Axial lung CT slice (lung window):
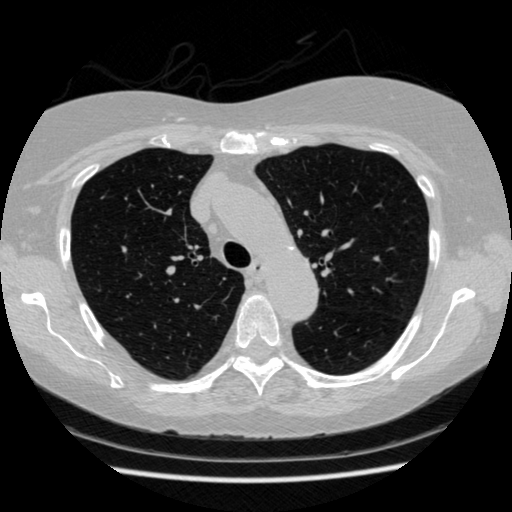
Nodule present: no